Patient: sex F, age 62
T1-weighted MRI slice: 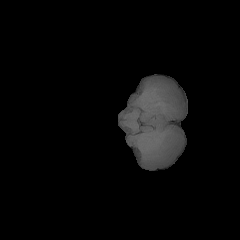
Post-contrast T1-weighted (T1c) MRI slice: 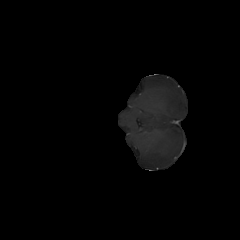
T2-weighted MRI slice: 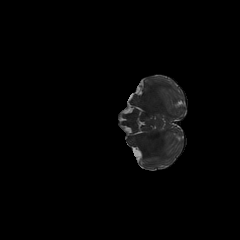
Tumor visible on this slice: no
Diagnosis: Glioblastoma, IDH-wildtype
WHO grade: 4